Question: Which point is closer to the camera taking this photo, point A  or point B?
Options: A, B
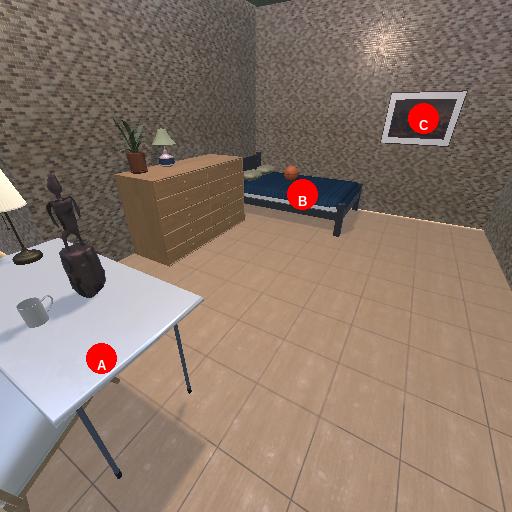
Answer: A